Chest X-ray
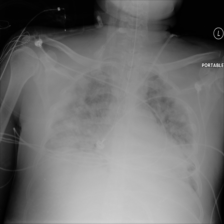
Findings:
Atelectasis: negative
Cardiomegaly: negative
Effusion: negative
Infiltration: negative
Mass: negative
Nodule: negative
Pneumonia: negative
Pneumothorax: negative
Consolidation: negative
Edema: negative
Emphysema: negative
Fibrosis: negative
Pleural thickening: negative
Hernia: negative